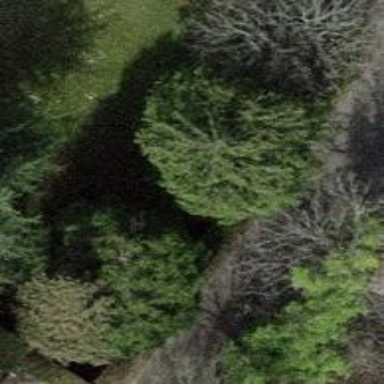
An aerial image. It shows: Evergreen tree with needle-leaved leaves.